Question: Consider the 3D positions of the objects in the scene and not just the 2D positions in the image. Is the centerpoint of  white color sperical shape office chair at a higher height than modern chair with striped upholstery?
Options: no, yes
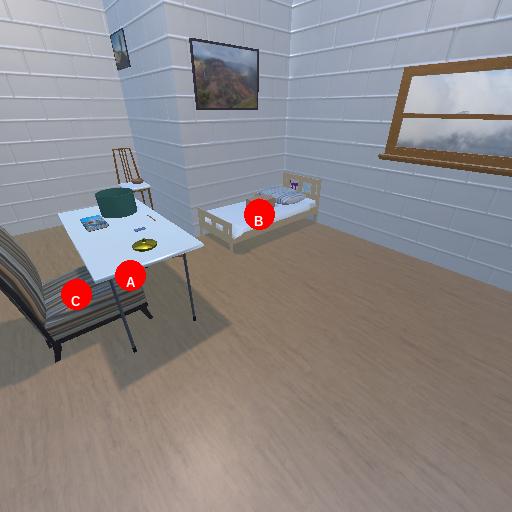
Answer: no